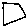
Label: square